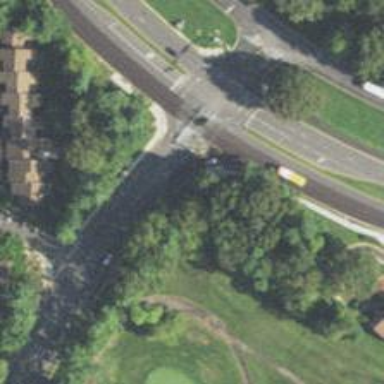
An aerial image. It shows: Road with "give way" sign.